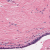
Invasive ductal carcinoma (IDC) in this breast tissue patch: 0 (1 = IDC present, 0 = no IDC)